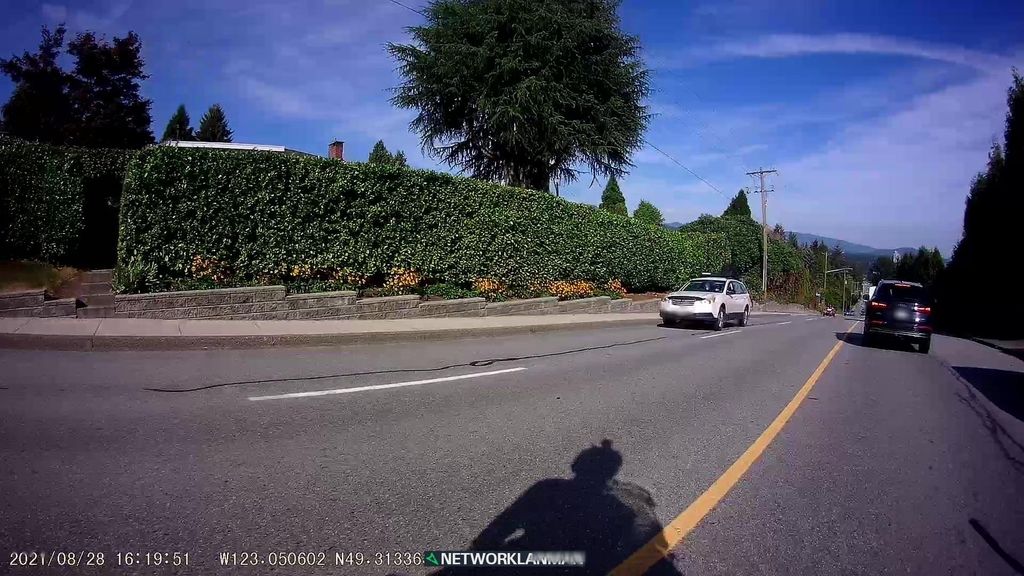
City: vancouver